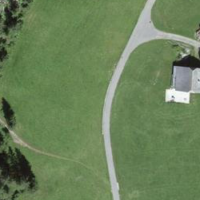
EUNIS habitat code: 26
Species observed at this site:
Plantago media